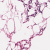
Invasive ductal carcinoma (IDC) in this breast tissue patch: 0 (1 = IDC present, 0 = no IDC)